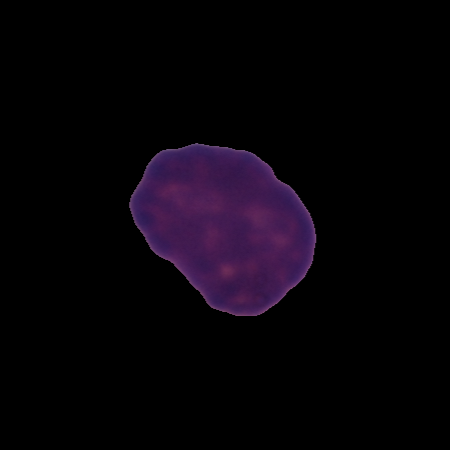
Label: healthy